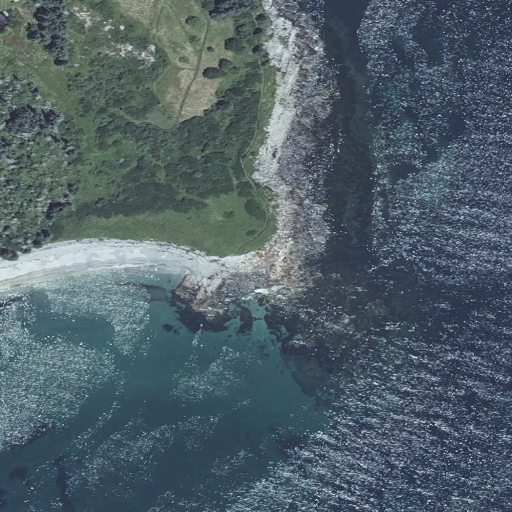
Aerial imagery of cape in Maine named Curtis Point containing open water, herbaceous wetlands, deciduous forest, evergreen forest, barren land, grassland, medium intensity development, and low intensity development